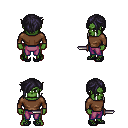
a pixel art fantasy rpg character, male body template, orc, green skin, brown long-sleeve shirt, magenta pants, raven pixie cut hairstyle, ghillies, dagger, four views (front, back, left, right), 2x2 character sprite sheet, small pixel art, hard edges, no anti-aliasing